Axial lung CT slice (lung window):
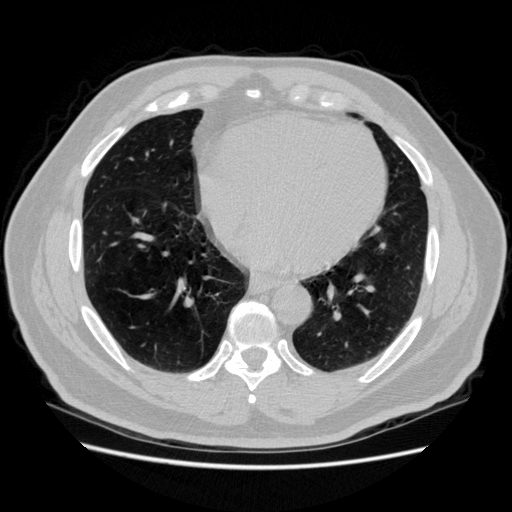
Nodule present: no